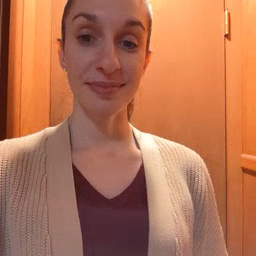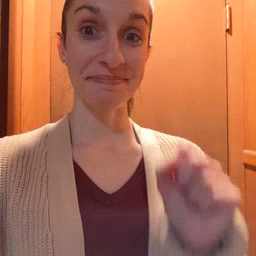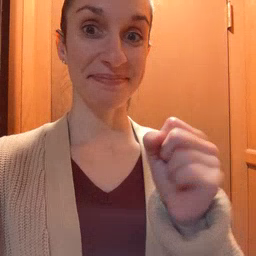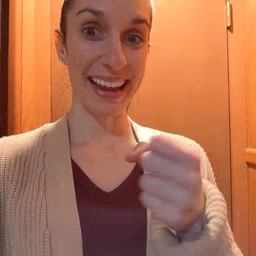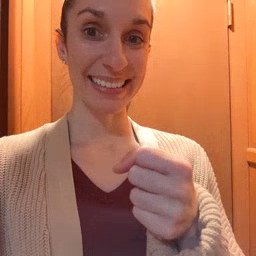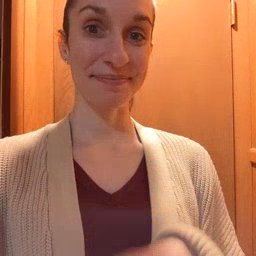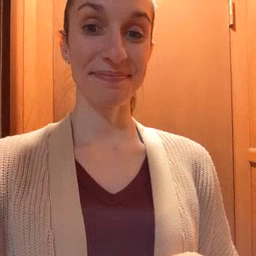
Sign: make